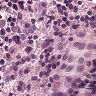
Metastatic tissue present: no